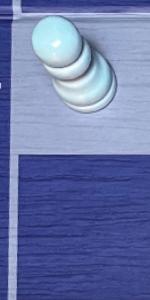
Label: Empty